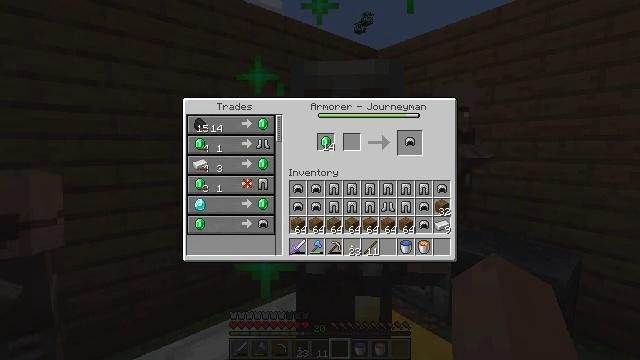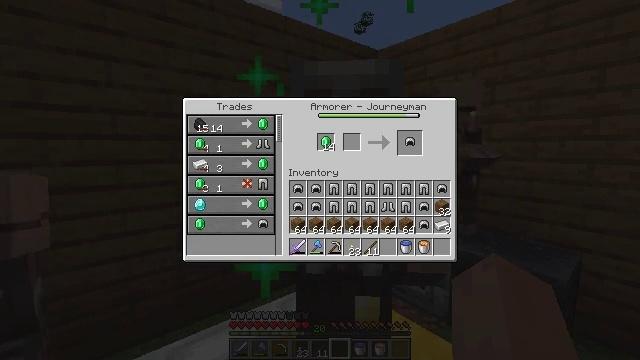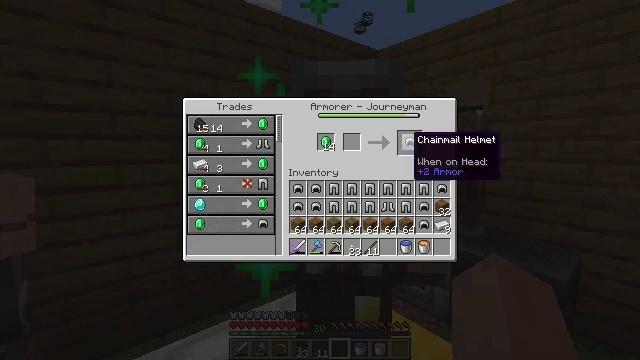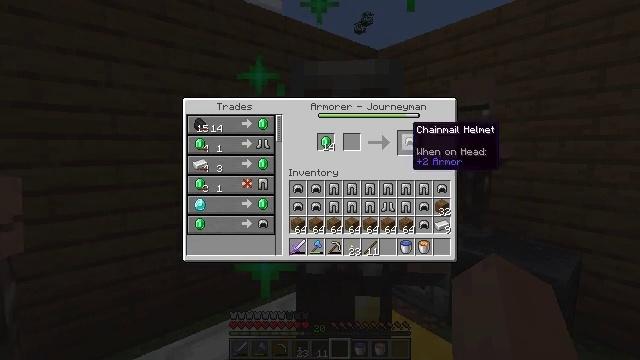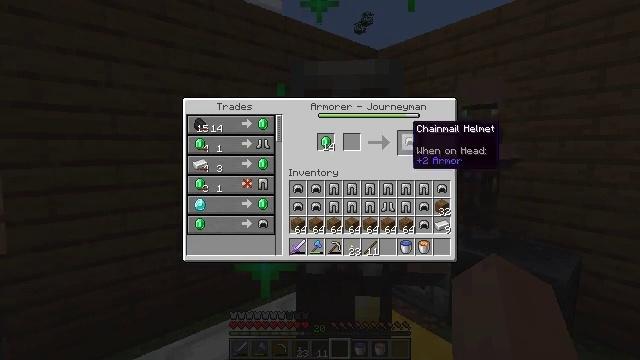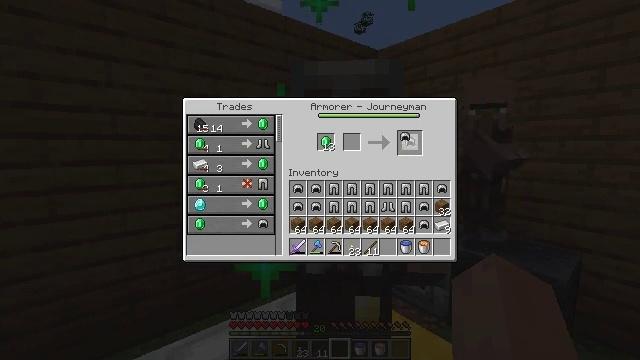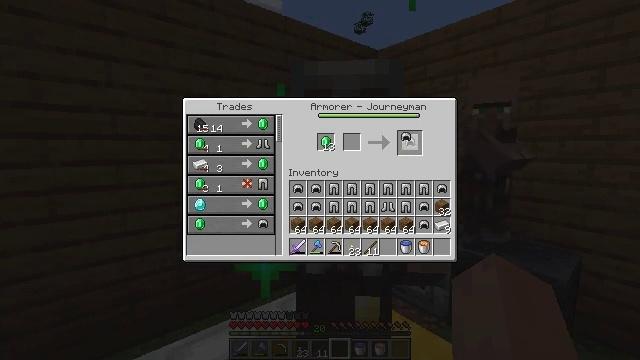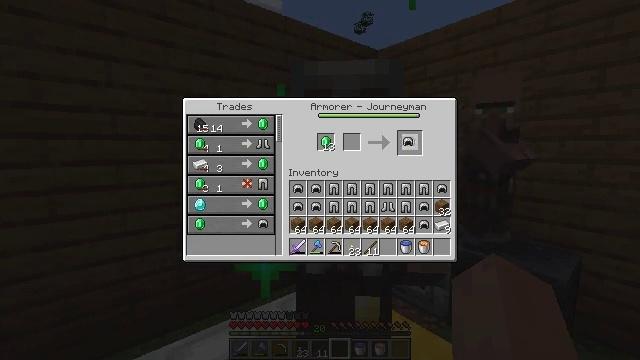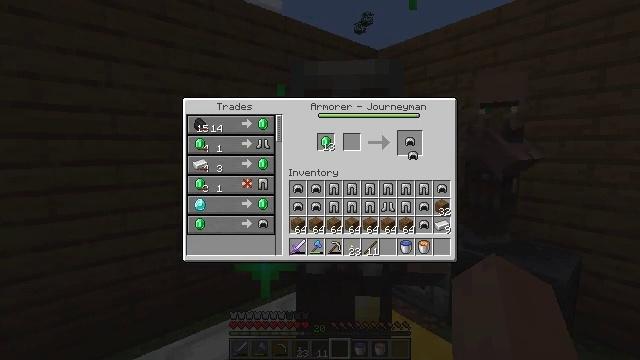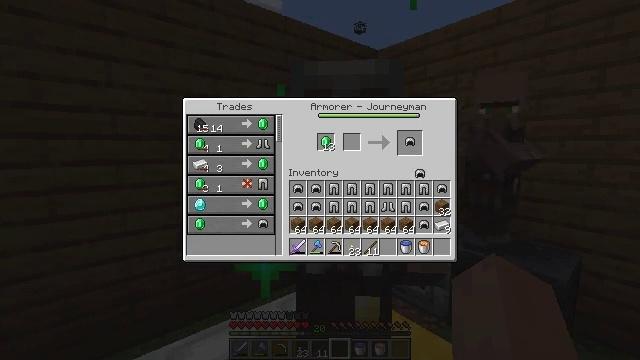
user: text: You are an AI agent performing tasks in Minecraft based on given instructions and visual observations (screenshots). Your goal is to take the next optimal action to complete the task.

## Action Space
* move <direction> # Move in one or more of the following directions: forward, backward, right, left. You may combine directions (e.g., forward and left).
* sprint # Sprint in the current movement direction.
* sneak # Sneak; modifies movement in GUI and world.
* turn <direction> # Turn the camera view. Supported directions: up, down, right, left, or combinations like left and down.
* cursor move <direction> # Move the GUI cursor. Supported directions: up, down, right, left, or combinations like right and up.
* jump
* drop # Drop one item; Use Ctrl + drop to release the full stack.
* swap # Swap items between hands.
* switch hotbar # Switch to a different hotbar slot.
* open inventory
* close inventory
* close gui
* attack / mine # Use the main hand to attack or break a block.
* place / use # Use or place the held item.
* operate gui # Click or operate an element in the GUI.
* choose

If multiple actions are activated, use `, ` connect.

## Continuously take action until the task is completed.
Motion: motion action
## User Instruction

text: Make sure you have the materials to craft a chainmail helmet.
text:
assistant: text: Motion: cursor move up
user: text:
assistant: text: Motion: no_op
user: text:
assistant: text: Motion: cursor move up
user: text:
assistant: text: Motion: no_op
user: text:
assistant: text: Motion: operate gui
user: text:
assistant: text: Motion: operate gui
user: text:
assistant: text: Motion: operate gui
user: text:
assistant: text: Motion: cursor move down
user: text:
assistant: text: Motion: cursor move right and down
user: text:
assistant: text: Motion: no_op